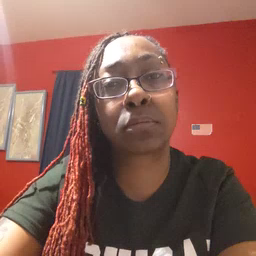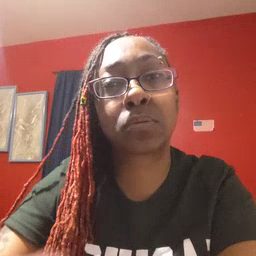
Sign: close